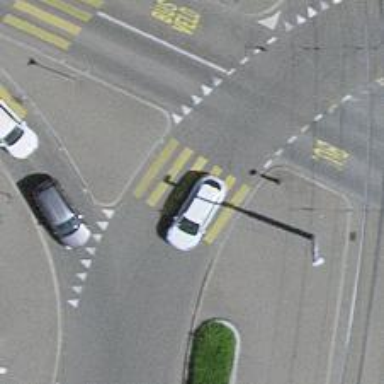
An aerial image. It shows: Uncontrolled zebra crossing with pedestrian island.